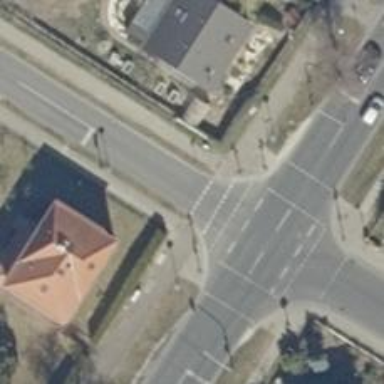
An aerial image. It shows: Road with "give way" sign.